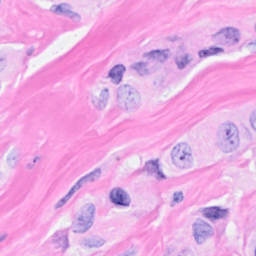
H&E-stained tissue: Breast